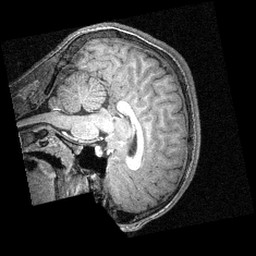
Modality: T1w
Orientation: sagittal
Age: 15
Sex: male